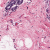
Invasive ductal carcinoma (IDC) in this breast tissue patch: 0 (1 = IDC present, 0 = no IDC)